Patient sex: M
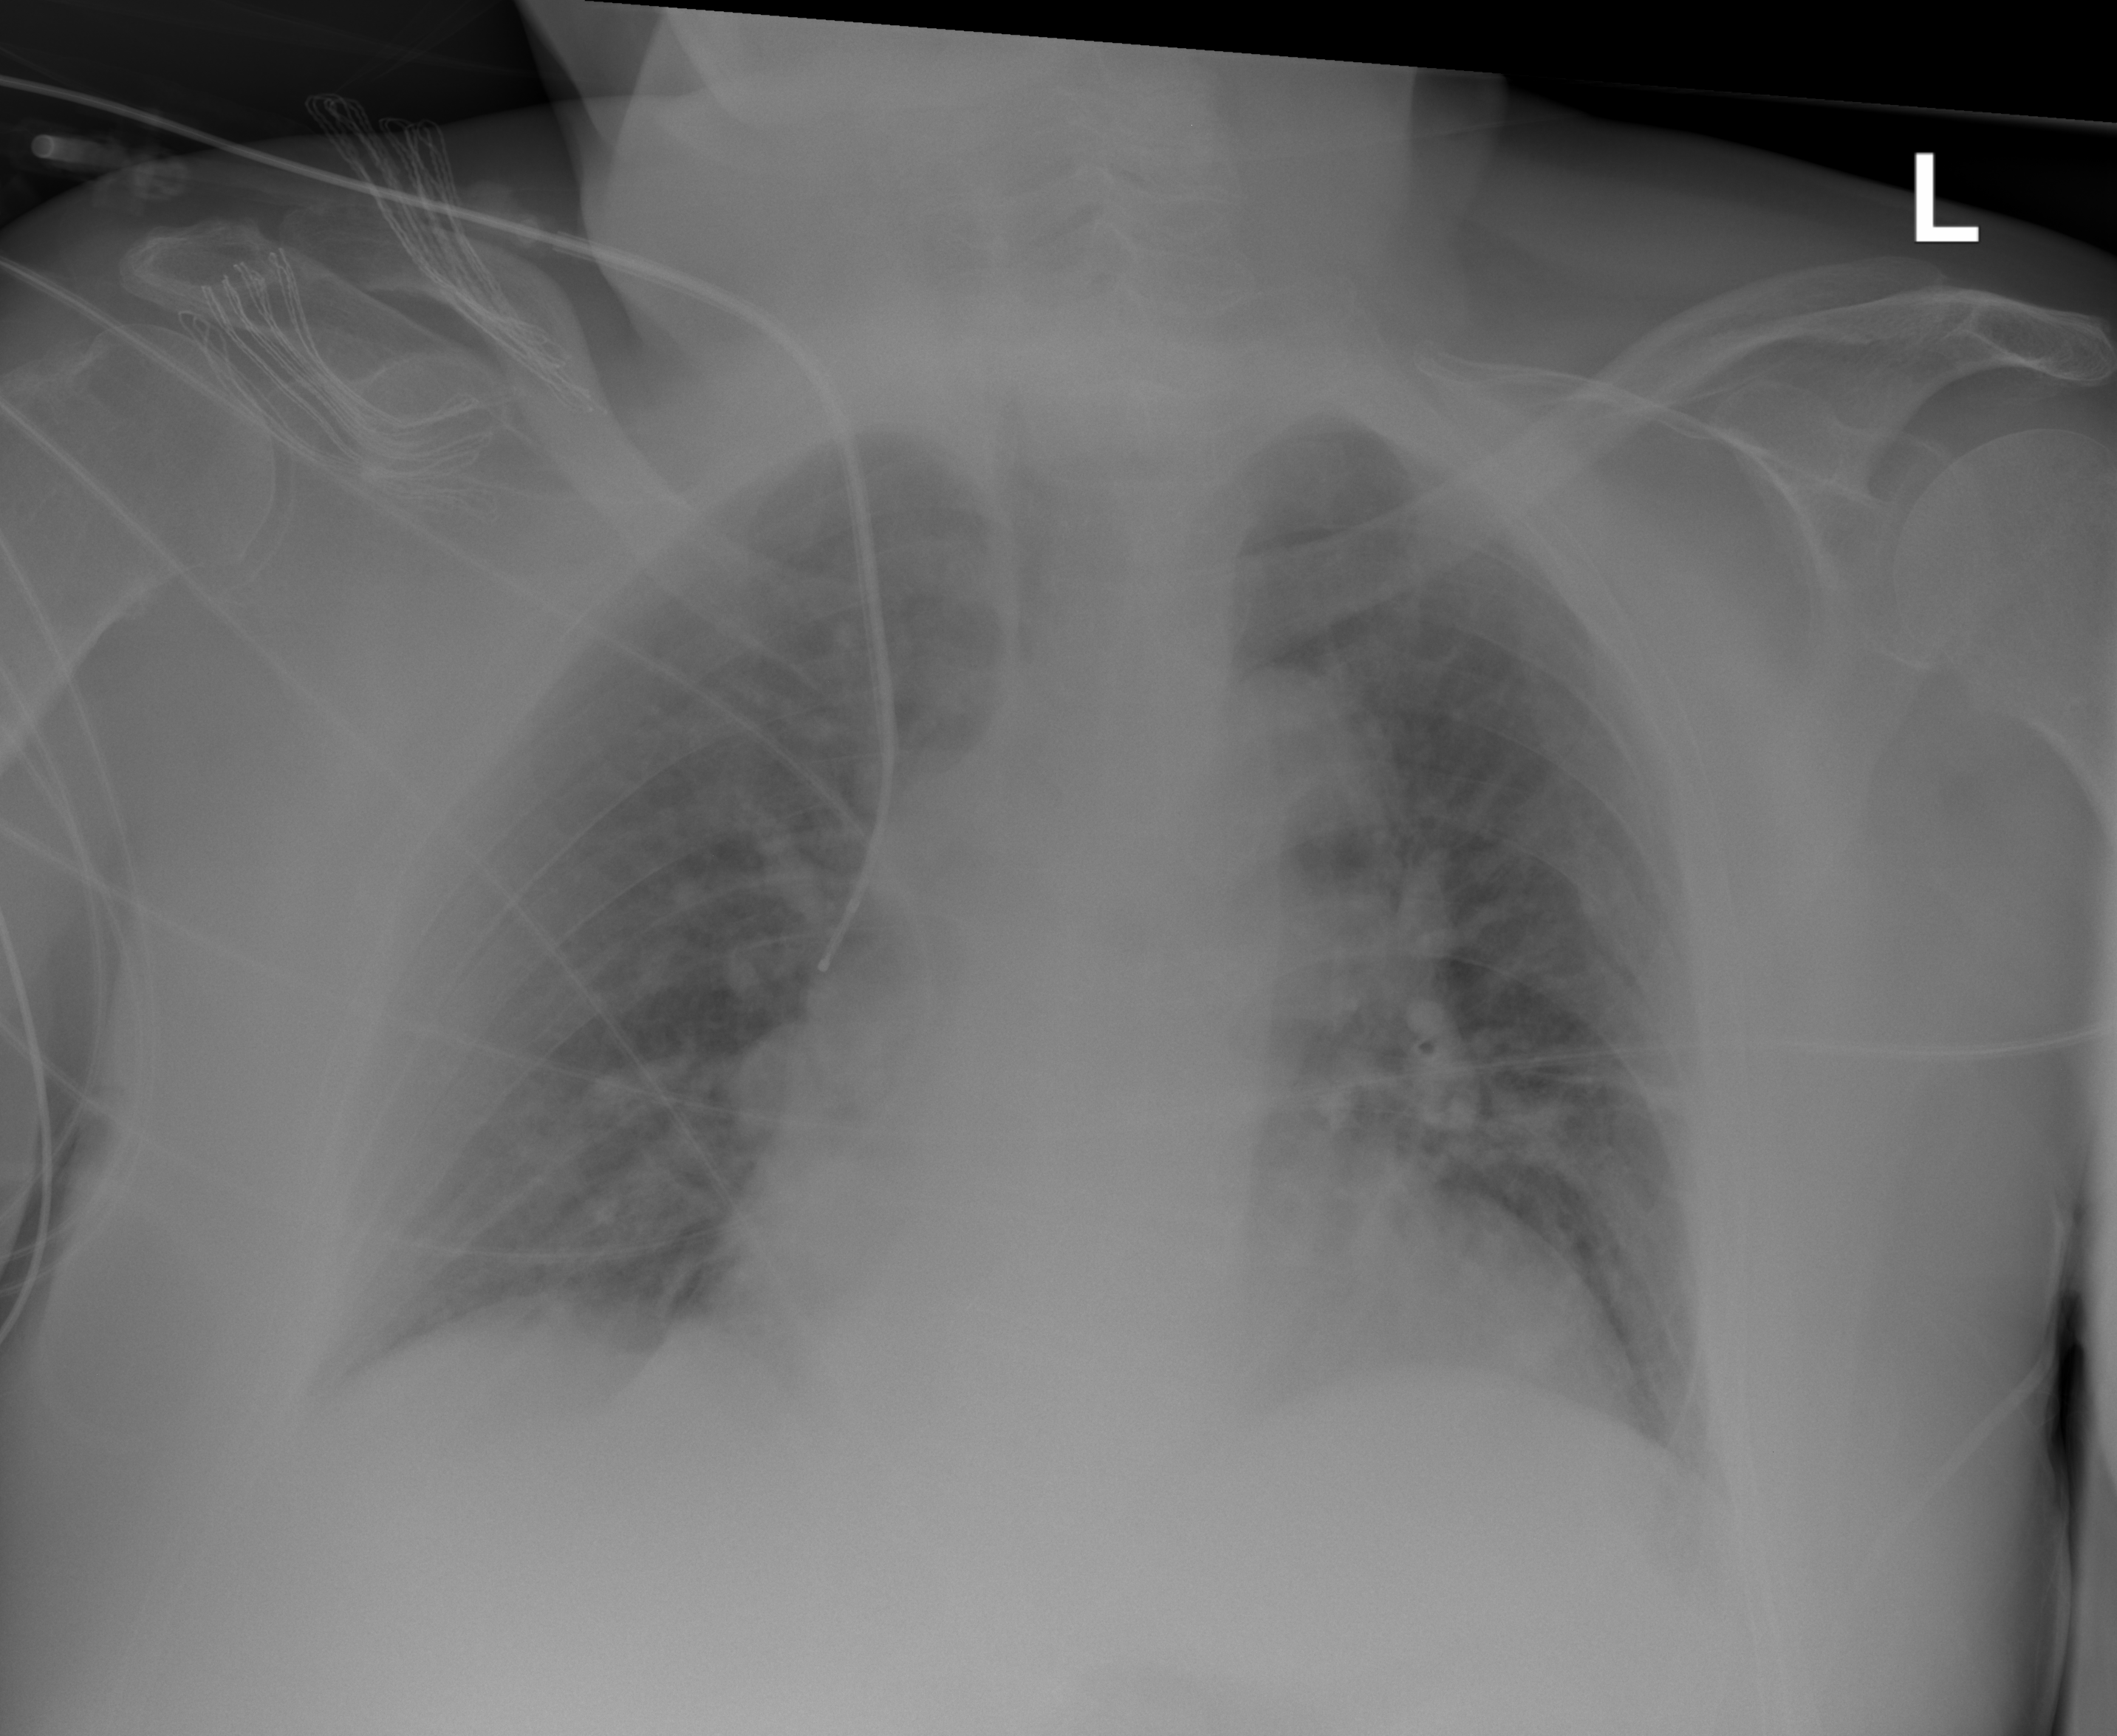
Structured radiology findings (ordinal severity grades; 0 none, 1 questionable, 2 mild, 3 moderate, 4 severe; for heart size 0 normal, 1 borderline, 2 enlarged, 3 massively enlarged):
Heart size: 2
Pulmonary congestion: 2
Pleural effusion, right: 2
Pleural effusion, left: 0
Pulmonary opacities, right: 0
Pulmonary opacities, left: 0
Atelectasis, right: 0
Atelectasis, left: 0